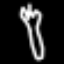
Label: fork